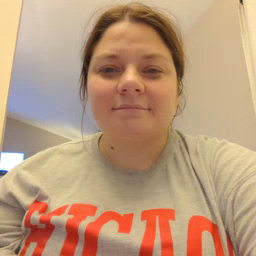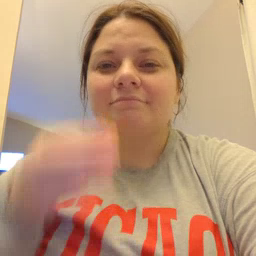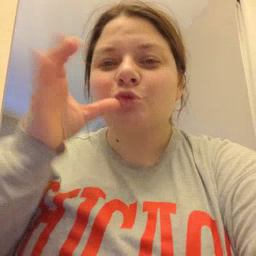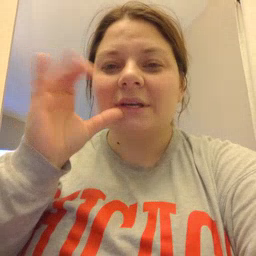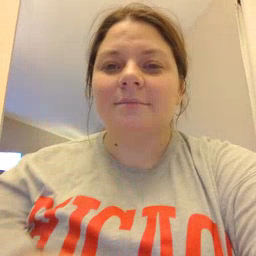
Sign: drink